Aerial crown-view tile of a tropical tree (Barro Colorado Island, Panama), acquired 20250915:
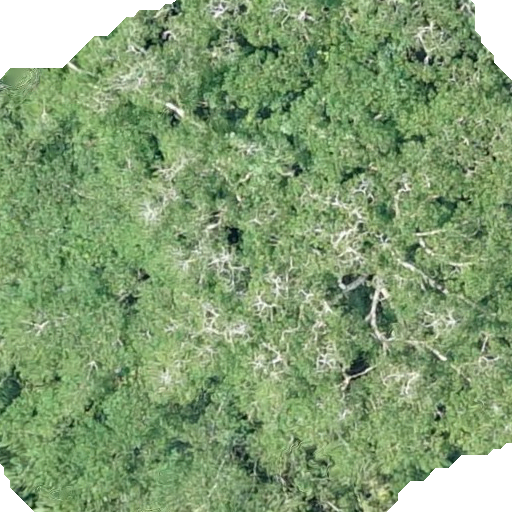
Species: Hura crepitans
GBIF accepted scientific name: Hura crepitans
Crown area: 504.658 m²